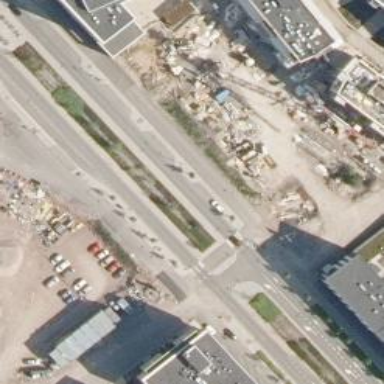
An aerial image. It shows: Crossing on asphalt cycleway.